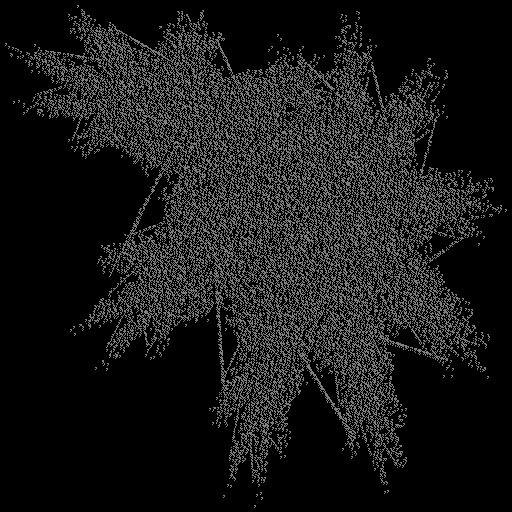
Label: involucre